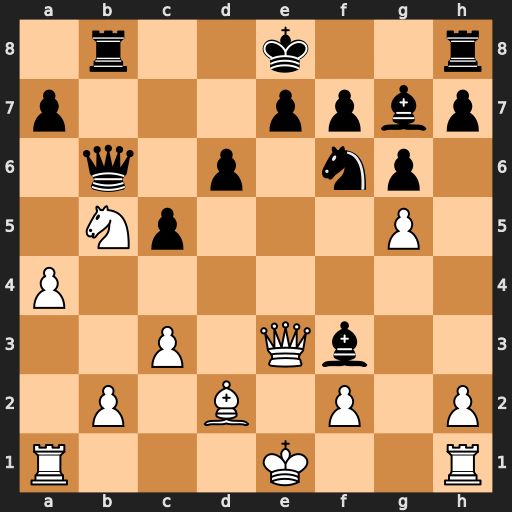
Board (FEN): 1r2k2r/p3ppbp/1q1p1np1/1Np3P1/P7/2P1Qb2/1P1B1P1P/R3K2R
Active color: w
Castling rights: KQk
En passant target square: -
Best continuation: gxf6 Bxf6 Qxf3